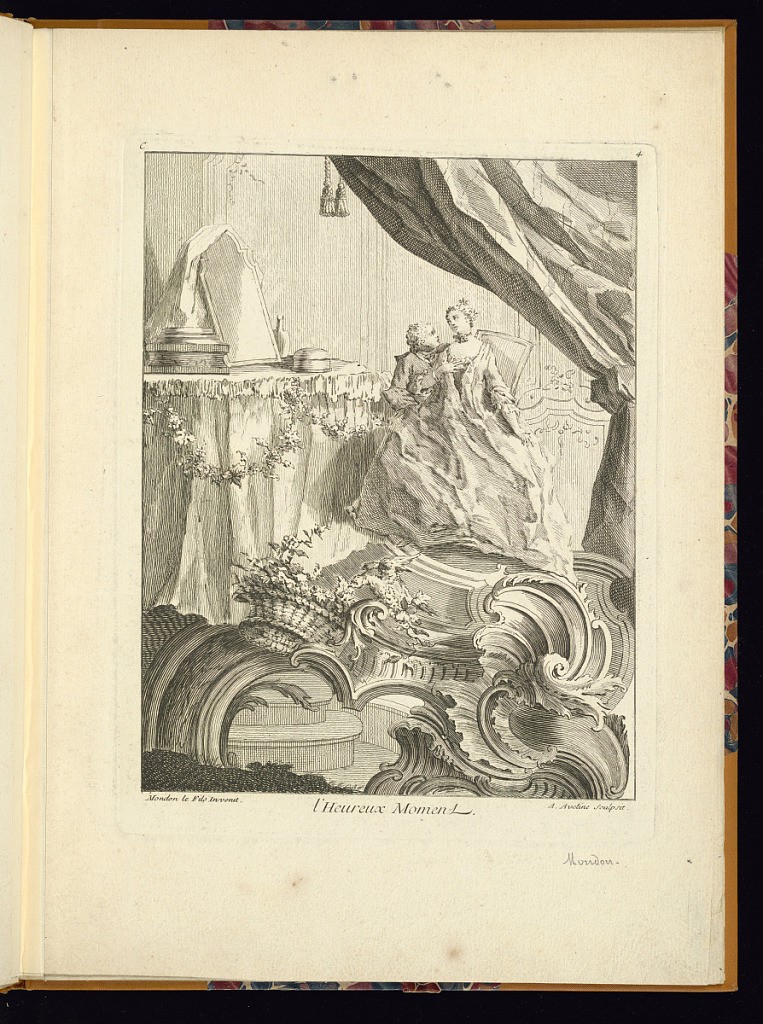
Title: L’Heureux Moment
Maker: François-Thomas Mondon, French, 1709 – 1755
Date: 1736
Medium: Etching and engraving on laid paper
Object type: Print
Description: A rococo ornament print featuring c-scrolls, scrolling acanthus leaves, fluting, and a basket of flowers in the foreground. In the background, a curtain pulled back reveals an interior scene with a woman seated on a chair with a man behind her looking up at her. To the left, a large table draped with textiles and a festoon of leaves, with a mirror and boxes. Carved paneling line the walls of the room. The plate is titled, numbered, and signed.